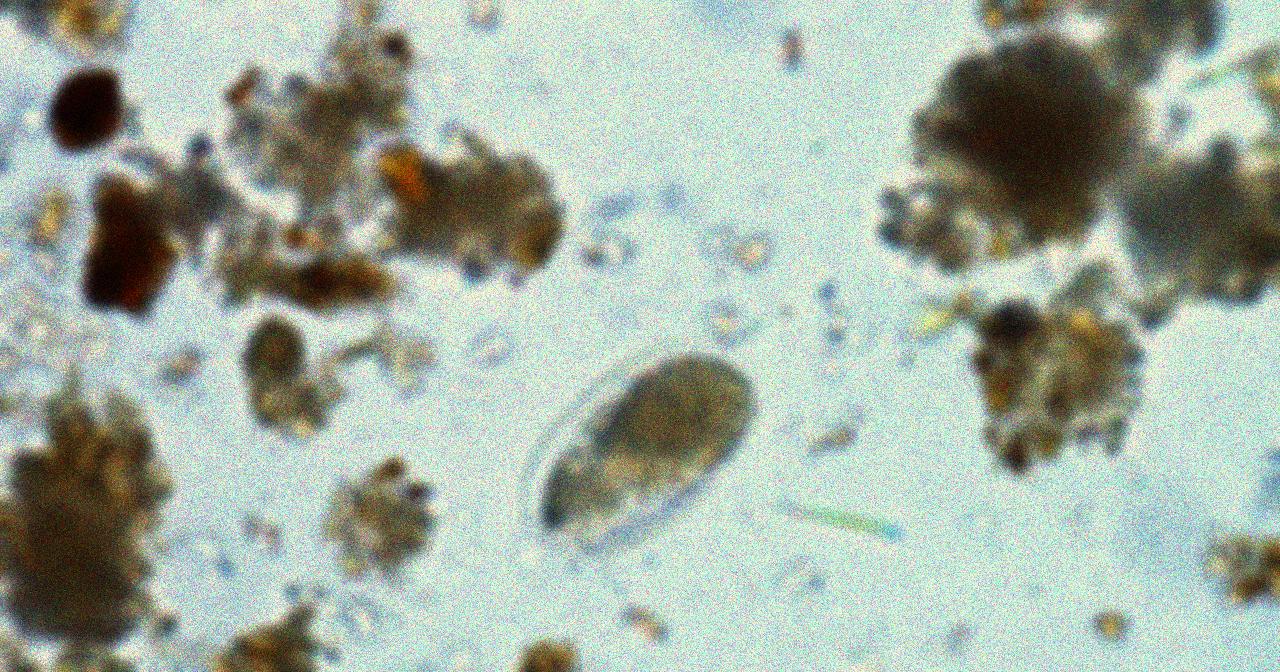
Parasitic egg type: Hookworm egg